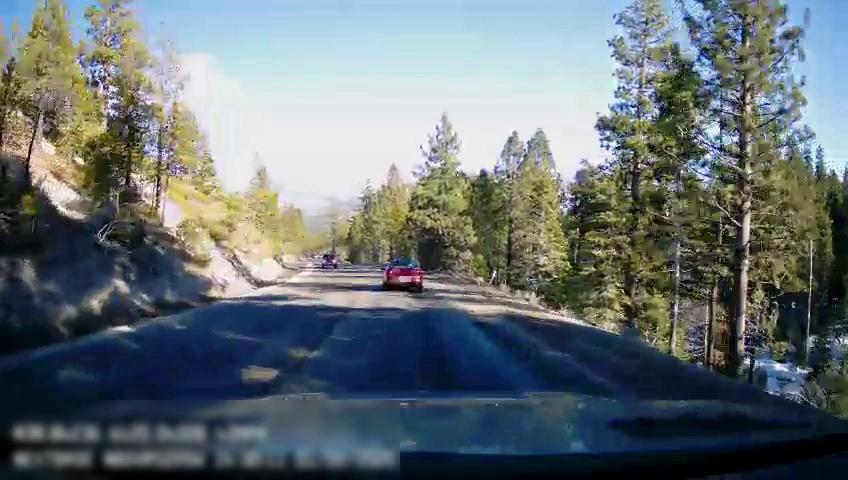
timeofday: Day
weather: Sunny
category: Drivable Space
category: Vehicles | Car
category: Vehicles | SUV
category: Lanes | Opposite Lane
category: Lanes | Current Lane
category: Lanes | Opposite Lane